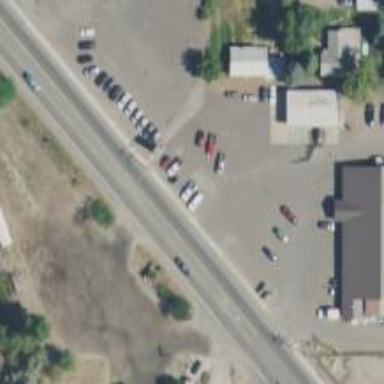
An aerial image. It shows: Car shop in retail area.